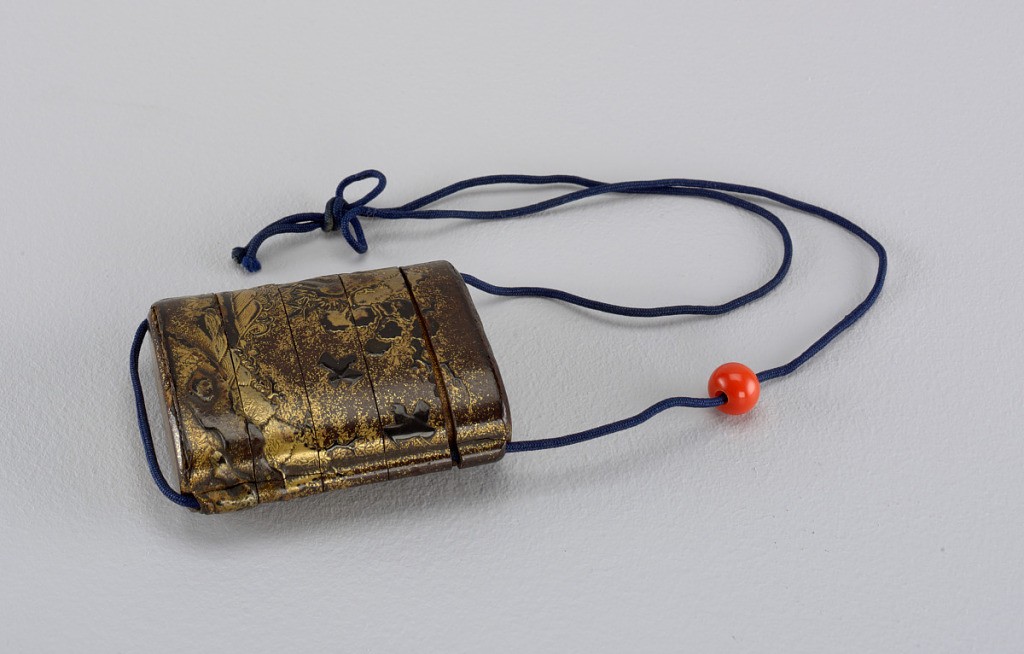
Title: inro
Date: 1875–1900
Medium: lacquer
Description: Five sections. Ji-maki ground with makie depicting trees, waves, rocks and flying birds. Blue cord. Coral-colored ojime, netsuke missing. Interior: nashi-ji. | Case with five sections decorated with scene of trees, waves, rocks, flying birds. Box has a blue cord with coral-coloured toggle or 'ojime' - netsuke is missing. Gold 'nashiji' interior. Exterior: 'Ji-maki' ground